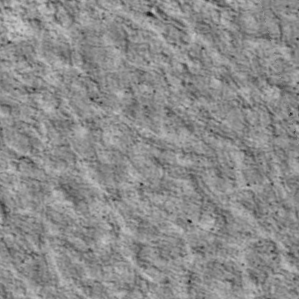
Label: non_frost